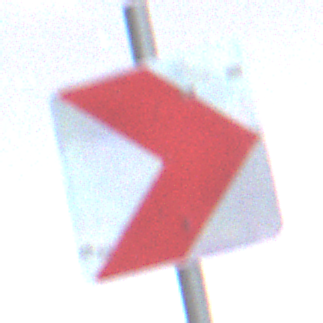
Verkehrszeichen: RichtungstafelnInKurvenKleinLinks
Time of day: Night
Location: Outdoor (Nature)
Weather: Overcast
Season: NotSpecified
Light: Artificial